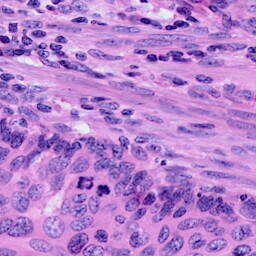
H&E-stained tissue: Cervix